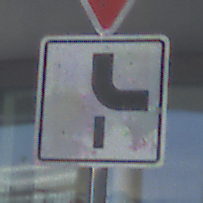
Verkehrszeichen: VerlaufVorfahrtsstrasse10
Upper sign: VorfahrtGewaehren
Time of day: MorningAfternoon
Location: Outdoor (Urban)
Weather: PartlyCloudy
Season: NotSpecified
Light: Natural